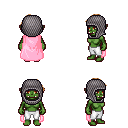
a pixel art fantasy rpg character, female body template, orc, green skin, pink cape, white pants, brown long mohawk hairstyle, chain hood, four views (front, back, left, right), 2x2 character sprite sheet, small pixel art, hard edges, no anti-aliasing